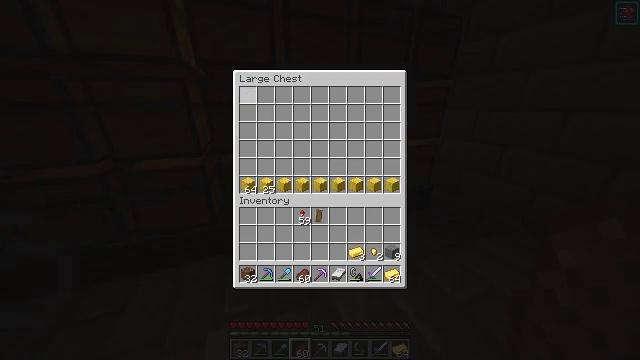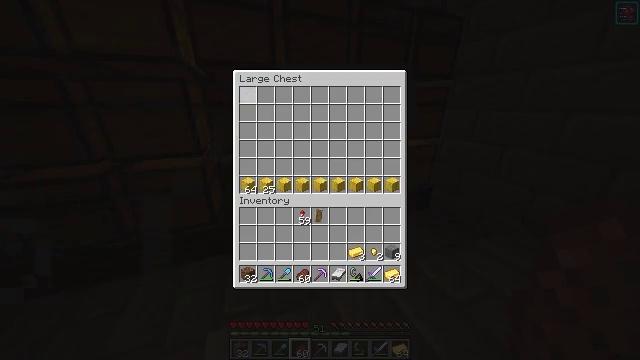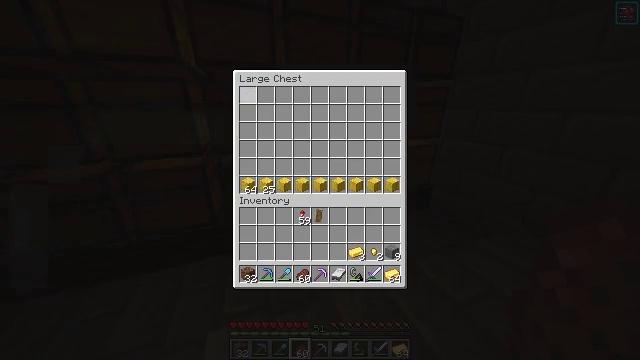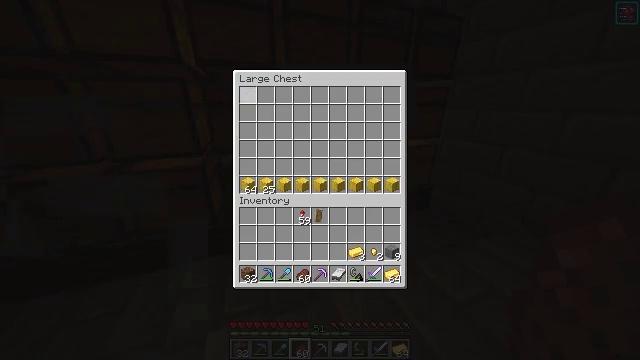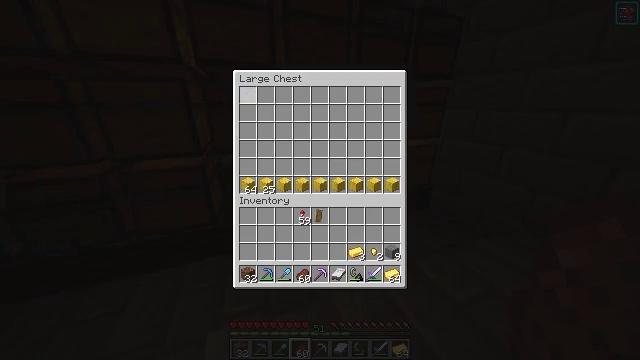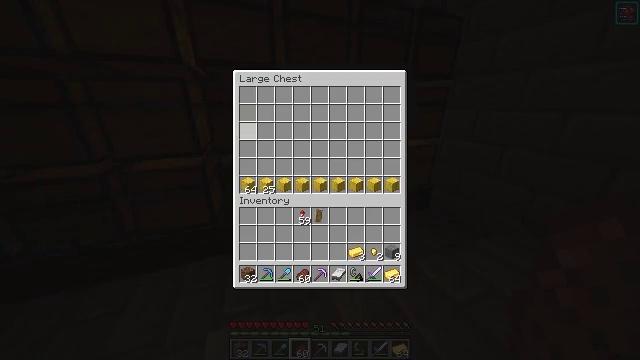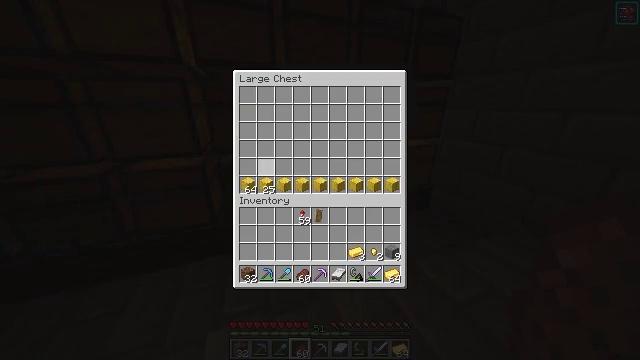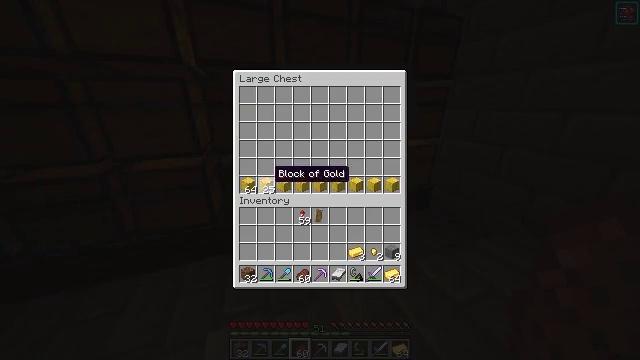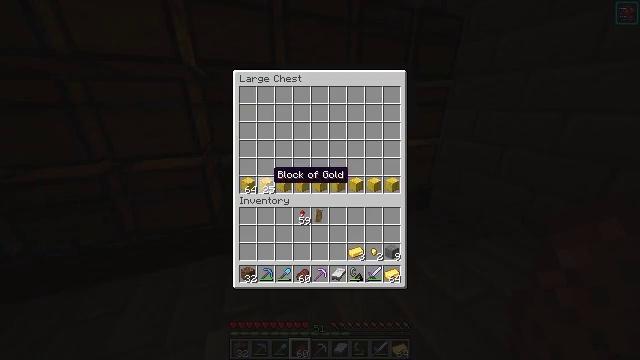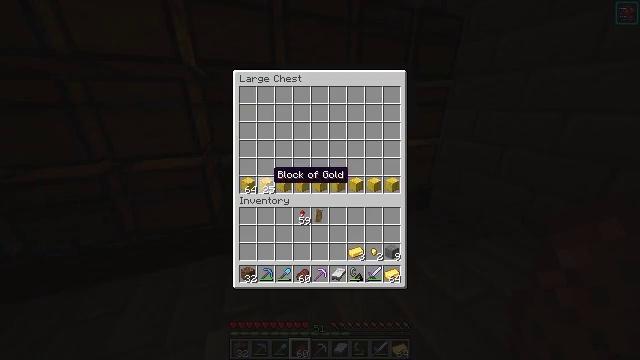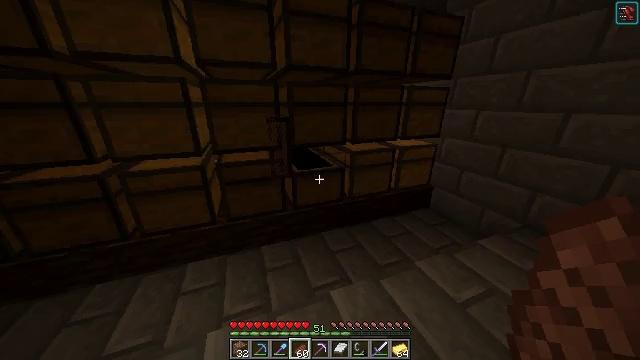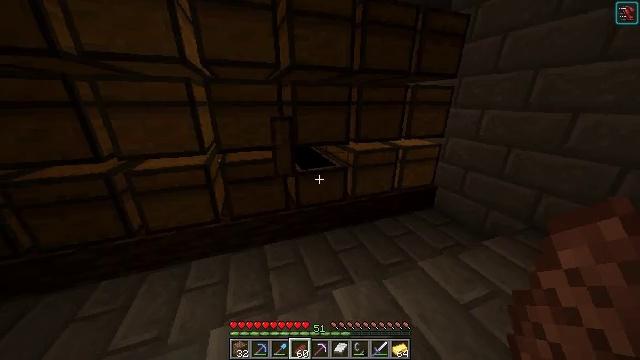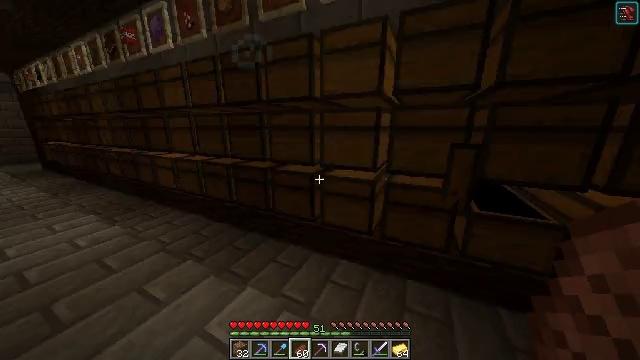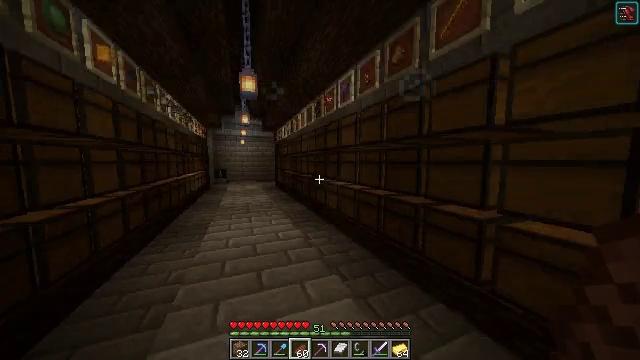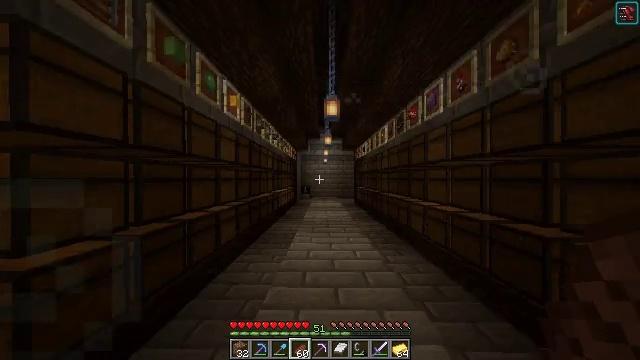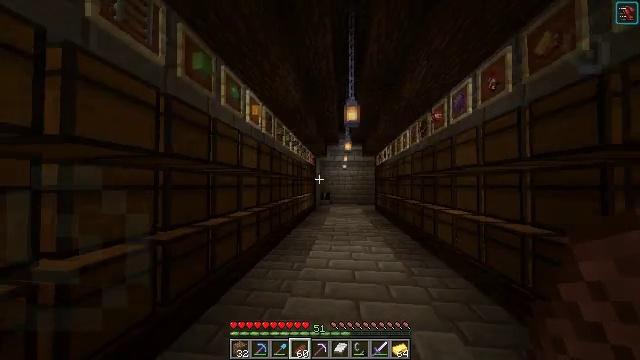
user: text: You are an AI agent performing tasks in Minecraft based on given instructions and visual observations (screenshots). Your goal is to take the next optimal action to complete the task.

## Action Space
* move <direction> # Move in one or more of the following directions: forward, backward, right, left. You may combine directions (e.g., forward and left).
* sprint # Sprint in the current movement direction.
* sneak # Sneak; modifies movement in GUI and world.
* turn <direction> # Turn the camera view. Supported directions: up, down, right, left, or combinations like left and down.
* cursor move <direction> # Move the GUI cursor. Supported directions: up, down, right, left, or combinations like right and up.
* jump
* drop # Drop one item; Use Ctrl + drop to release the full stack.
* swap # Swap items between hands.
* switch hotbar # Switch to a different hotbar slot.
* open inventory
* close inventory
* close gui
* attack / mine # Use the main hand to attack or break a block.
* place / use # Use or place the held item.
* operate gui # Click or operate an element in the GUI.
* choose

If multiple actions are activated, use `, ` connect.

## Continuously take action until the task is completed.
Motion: motion action
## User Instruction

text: Craft a gold block.
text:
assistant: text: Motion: sneak, choose
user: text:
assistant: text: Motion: sneak
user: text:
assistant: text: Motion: sneak, cursor move up
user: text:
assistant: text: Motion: sneak, cursor move right and down
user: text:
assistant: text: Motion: sneak, cursor move down
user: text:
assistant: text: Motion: sneak, cursor move right and down
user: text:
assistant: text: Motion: sneak, cursor move down
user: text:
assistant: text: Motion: sneak
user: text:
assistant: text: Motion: sneak
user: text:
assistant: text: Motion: sneak
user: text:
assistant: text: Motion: close gui
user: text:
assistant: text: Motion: turn left and up
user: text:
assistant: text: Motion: turn left and up
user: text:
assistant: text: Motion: turn left and up
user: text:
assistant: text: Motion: move forward, turn left and up
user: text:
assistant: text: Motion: move forward
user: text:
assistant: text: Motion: move forward
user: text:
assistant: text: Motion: move forward, turn right
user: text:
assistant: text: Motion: move forward
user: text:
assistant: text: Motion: move forward
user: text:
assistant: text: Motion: move forward, turn right
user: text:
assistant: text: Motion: move forward, turn right
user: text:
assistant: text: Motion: move forward, turn right
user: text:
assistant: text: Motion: move forward, turn right and up
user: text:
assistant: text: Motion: move forward, turn up
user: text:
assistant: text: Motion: move forward, turn right
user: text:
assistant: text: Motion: move forward, turn right and down
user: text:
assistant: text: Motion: move forward
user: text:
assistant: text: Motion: move forward
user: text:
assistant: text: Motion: move forward